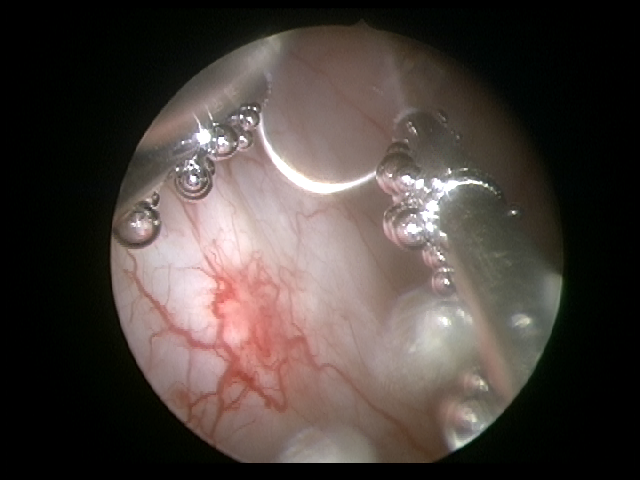
Modality: WLC
Class: Malignant
Subclass: HighGradePapillary
Lesion: Multifocal
Multifocal: 2 to 7
Stage: Ta
Morphology: Papillary
Bladder cancer association: Yes